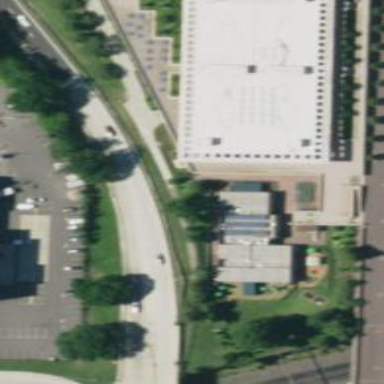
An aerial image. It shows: Government office building.